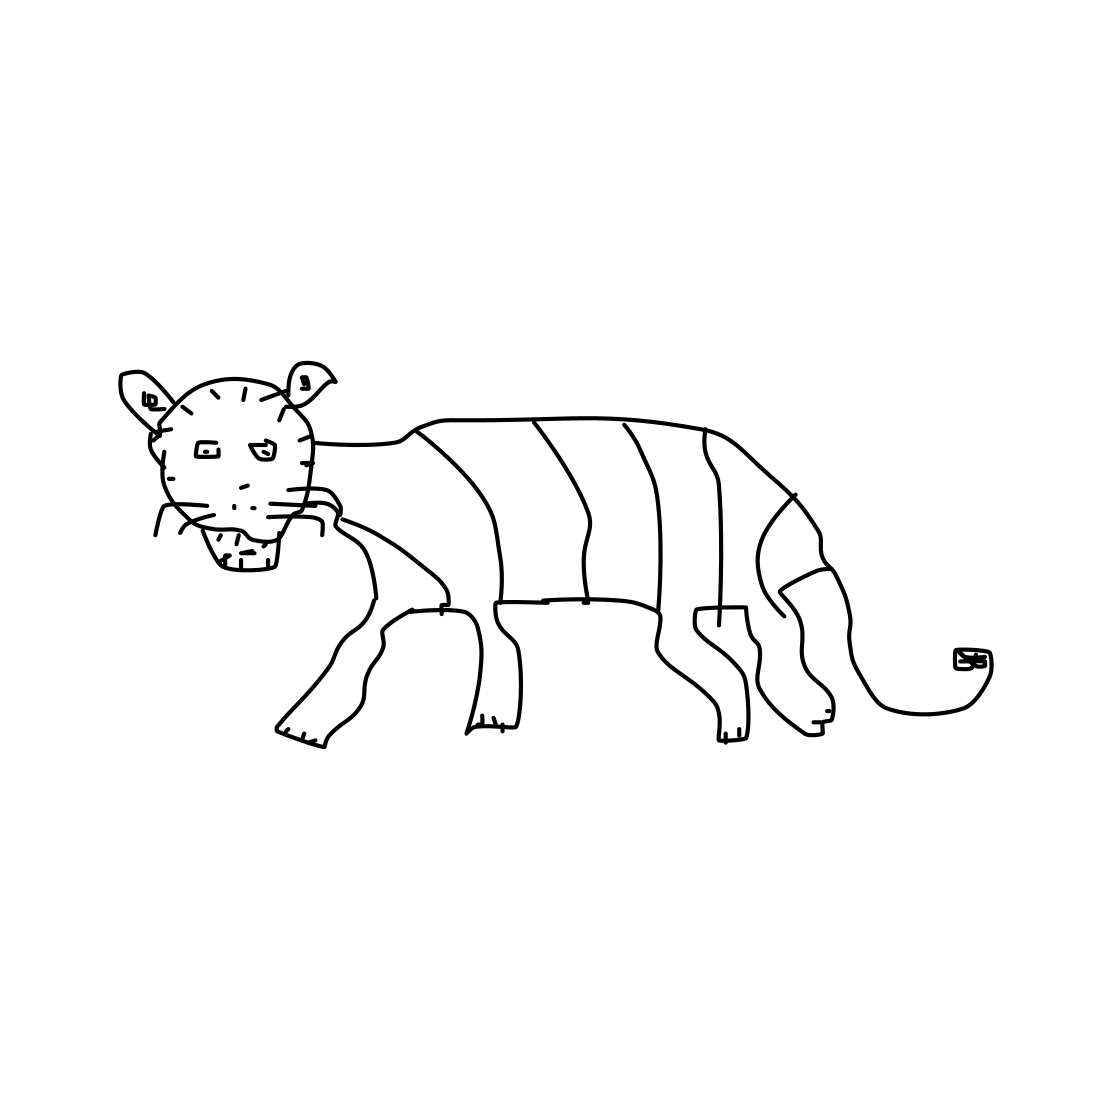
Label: tiger